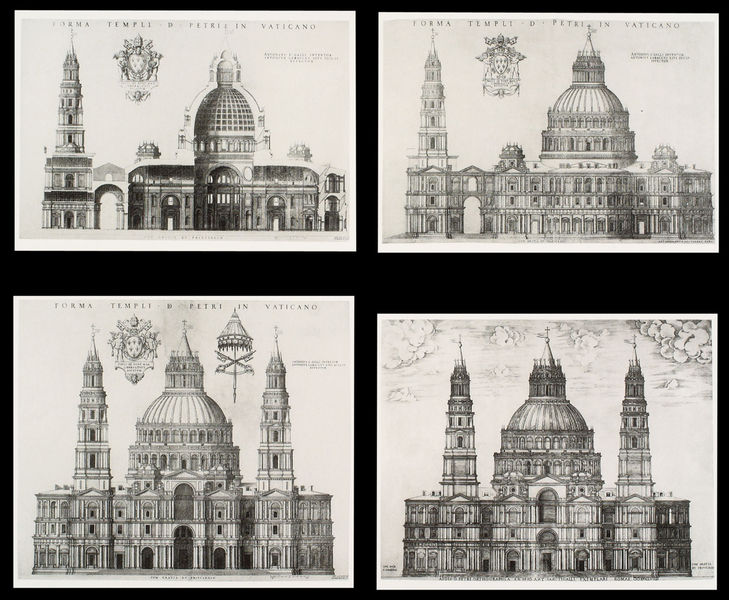
Titel: Kupferstiche nach dem St.-Peter-Modell Antonio da Sangallos d. J.
Künstler: Antonio Salamanca
Institution: Berlin, Kupferstichkabinett
Schlagwörter: wolken, fenster, barock, kirche, turm, fassade, kuppel, arch, türme, studien, portal, wappen, vatikan, tempel, stiche, aufriss, petersdom, zentralbau, dome, ansichten, buildings, drawings, spire, bernini, st.peter, peterskirche, briefmarken, ararchitektur, peters dome